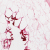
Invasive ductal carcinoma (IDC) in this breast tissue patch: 0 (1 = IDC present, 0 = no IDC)